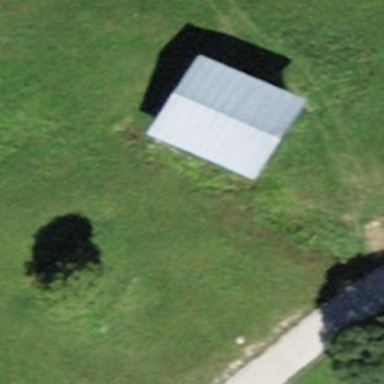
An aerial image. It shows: Shed building.